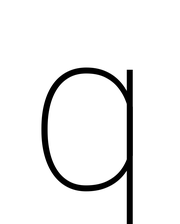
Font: Roboto_Thin